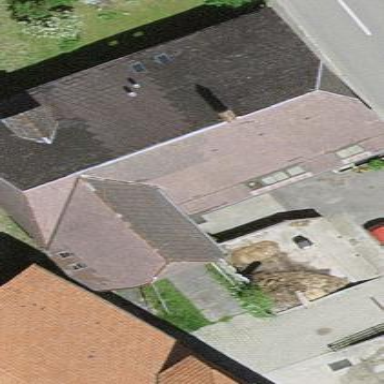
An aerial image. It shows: Farm building.